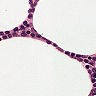
Metastatic tissue present: no